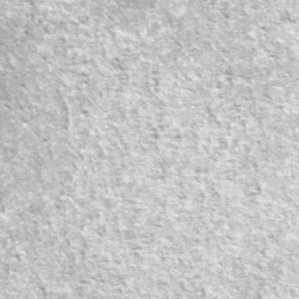
Label: frost